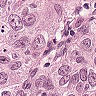
Metastatic tissue present: yes